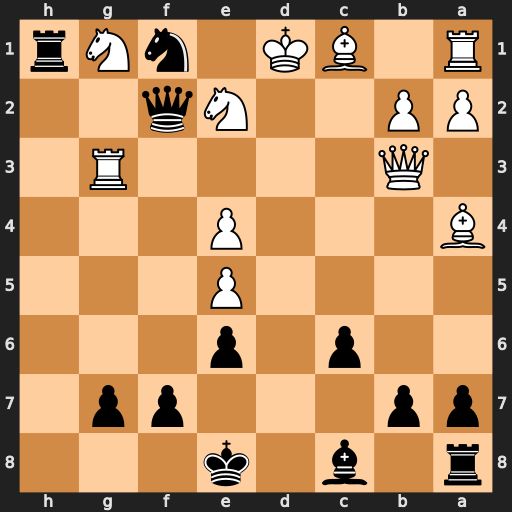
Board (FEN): r1b1k3/pp3pp1/2p1p3/4P3/B3P3/1Q4R1/PP2Nq2/R1BK1nNr
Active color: b
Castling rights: q
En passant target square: -
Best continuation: Nxg3 Qxg3 Qxg3 Nxg3 Rxg1+